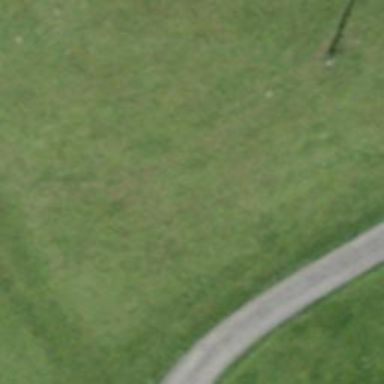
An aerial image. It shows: Grass path.